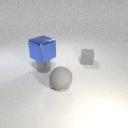
large gray rubber sphere in front of small gray rubber cube